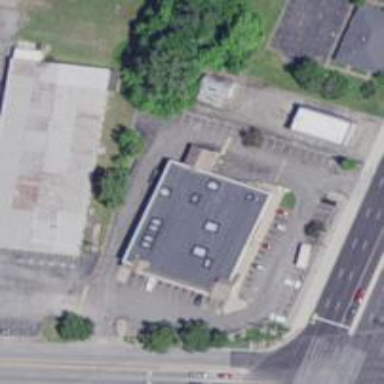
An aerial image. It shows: Pharmacy providing healthcare services.